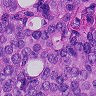
Metastatic tissue present: yes